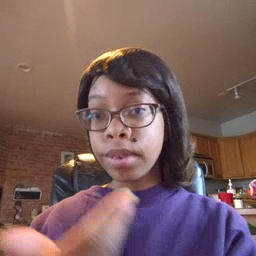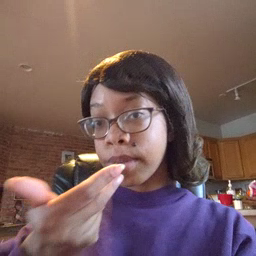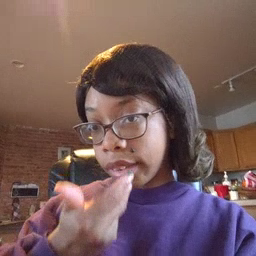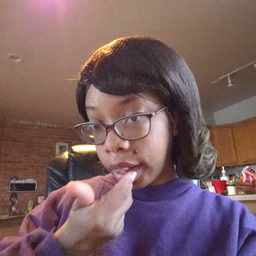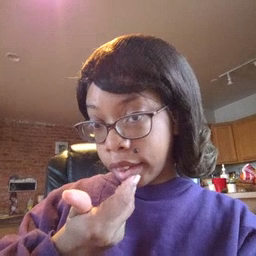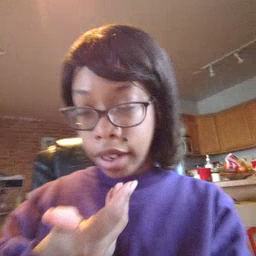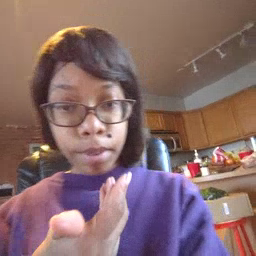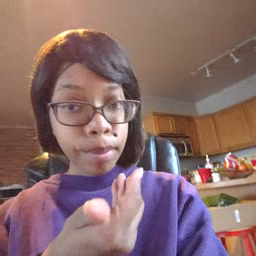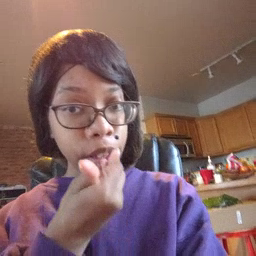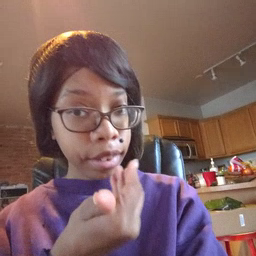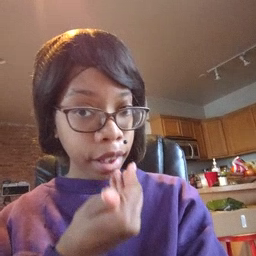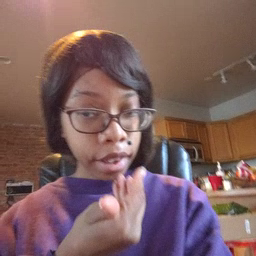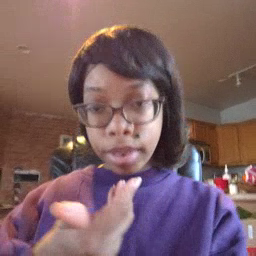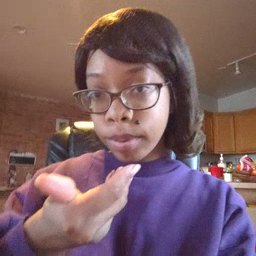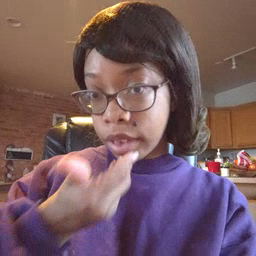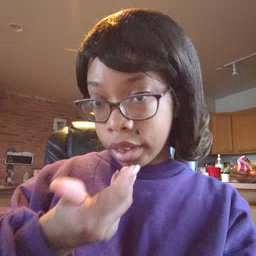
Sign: pizza